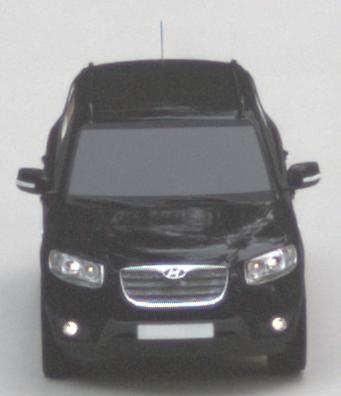
Make: Hyundai
Model: Santa Fe 2.4
Detailed model: Santa Fe (CM)
Model produced from: 2010/01
Model produced until: 2012/09
Doors: 5
Color: black
Road condition: dry road
Daytime: sunrise or sunset
Contrast: medium contrast